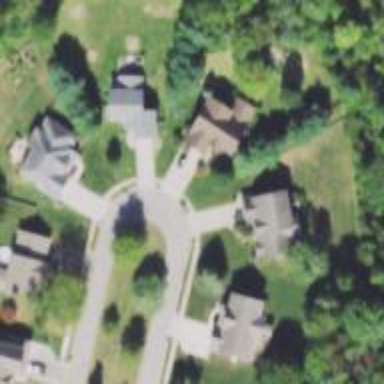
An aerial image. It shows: Residential road.